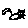
Label: cat